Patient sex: F
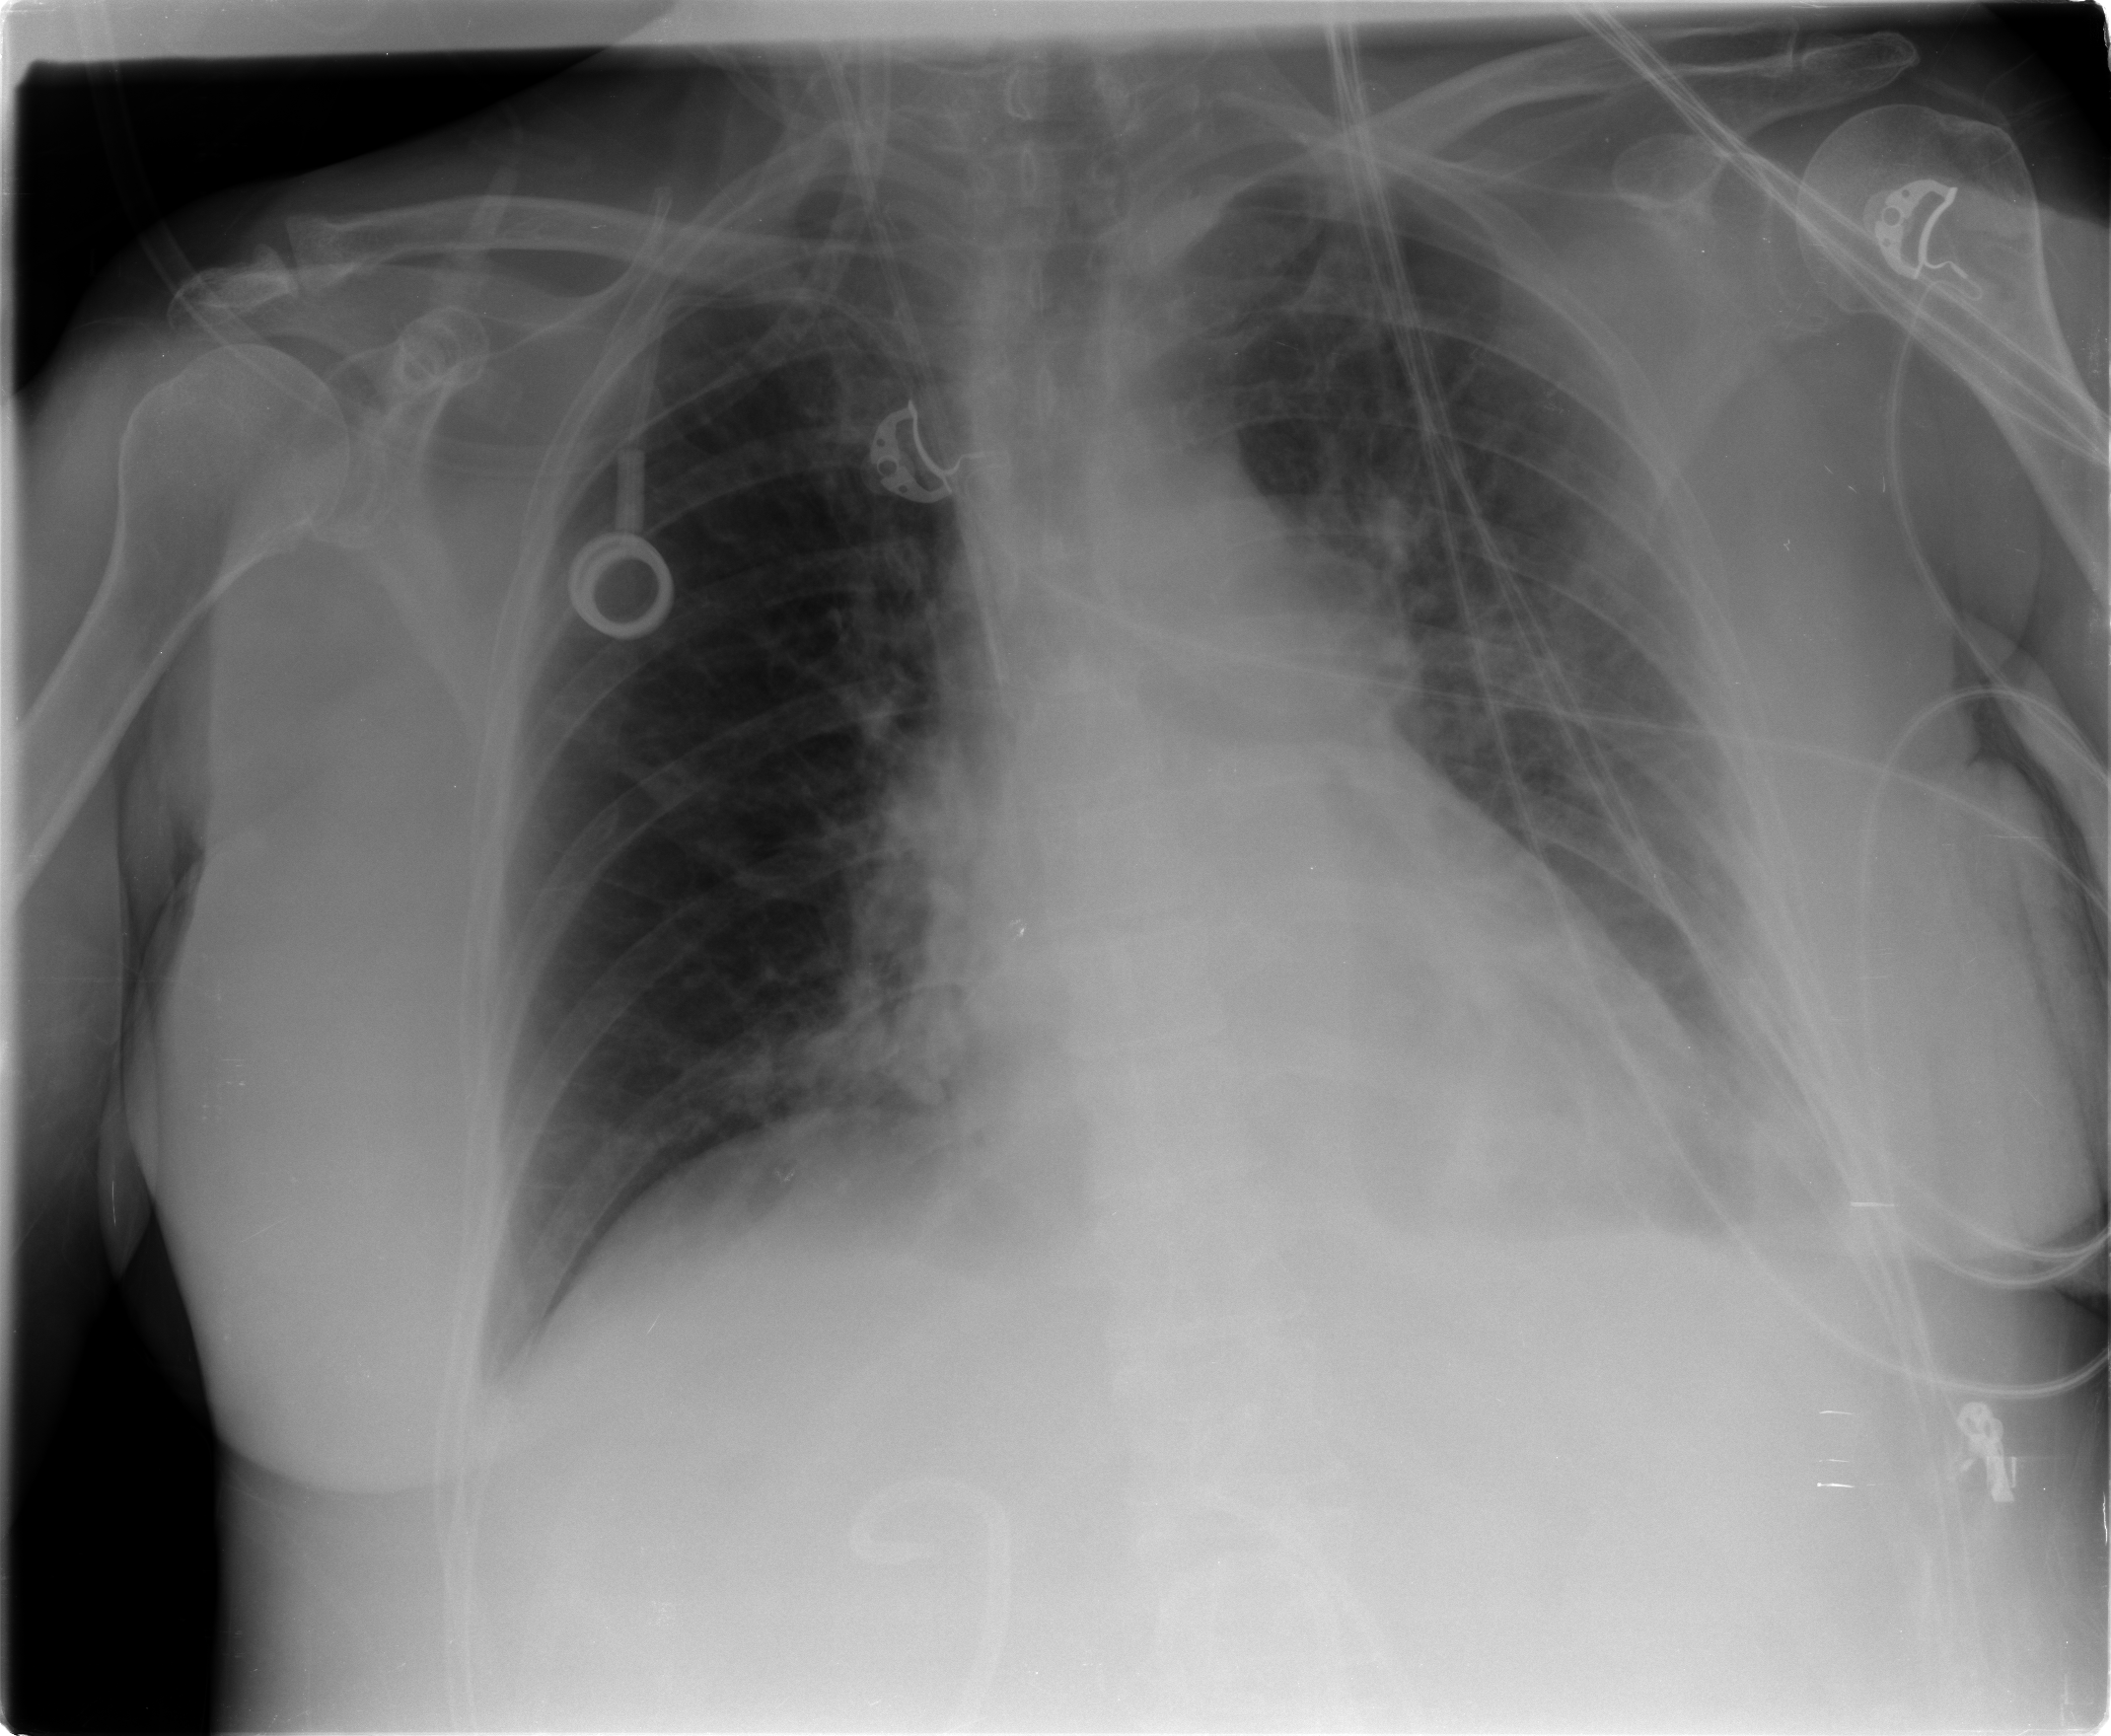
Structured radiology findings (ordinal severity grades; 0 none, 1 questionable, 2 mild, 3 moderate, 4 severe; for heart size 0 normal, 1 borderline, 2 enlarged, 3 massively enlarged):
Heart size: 1
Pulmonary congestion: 2
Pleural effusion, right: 0
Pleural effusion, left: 2
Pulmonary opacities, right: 0
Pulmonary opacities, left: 1
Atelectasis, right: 1
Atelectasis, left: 2